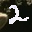
Label: 2